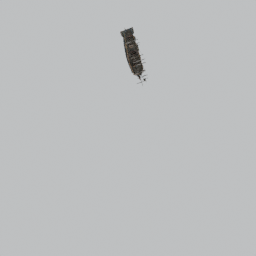
Label: mechanical